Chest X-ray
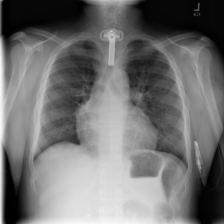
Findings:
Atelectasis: negative
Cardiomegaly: positive
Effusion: negative
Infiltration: negative
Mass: negative
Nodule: negative
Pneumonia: negative
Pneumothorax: negative
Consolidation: negative
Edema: negative
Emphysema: negative
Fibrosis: negative
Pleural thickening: negative
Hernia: negative